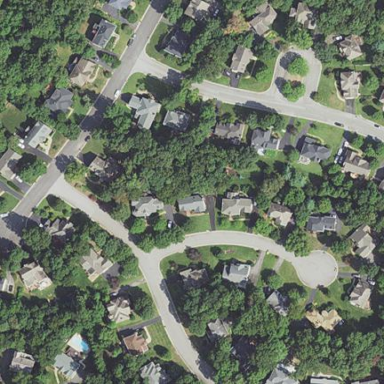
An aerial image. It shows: Residential neighbourhood.